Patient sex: F
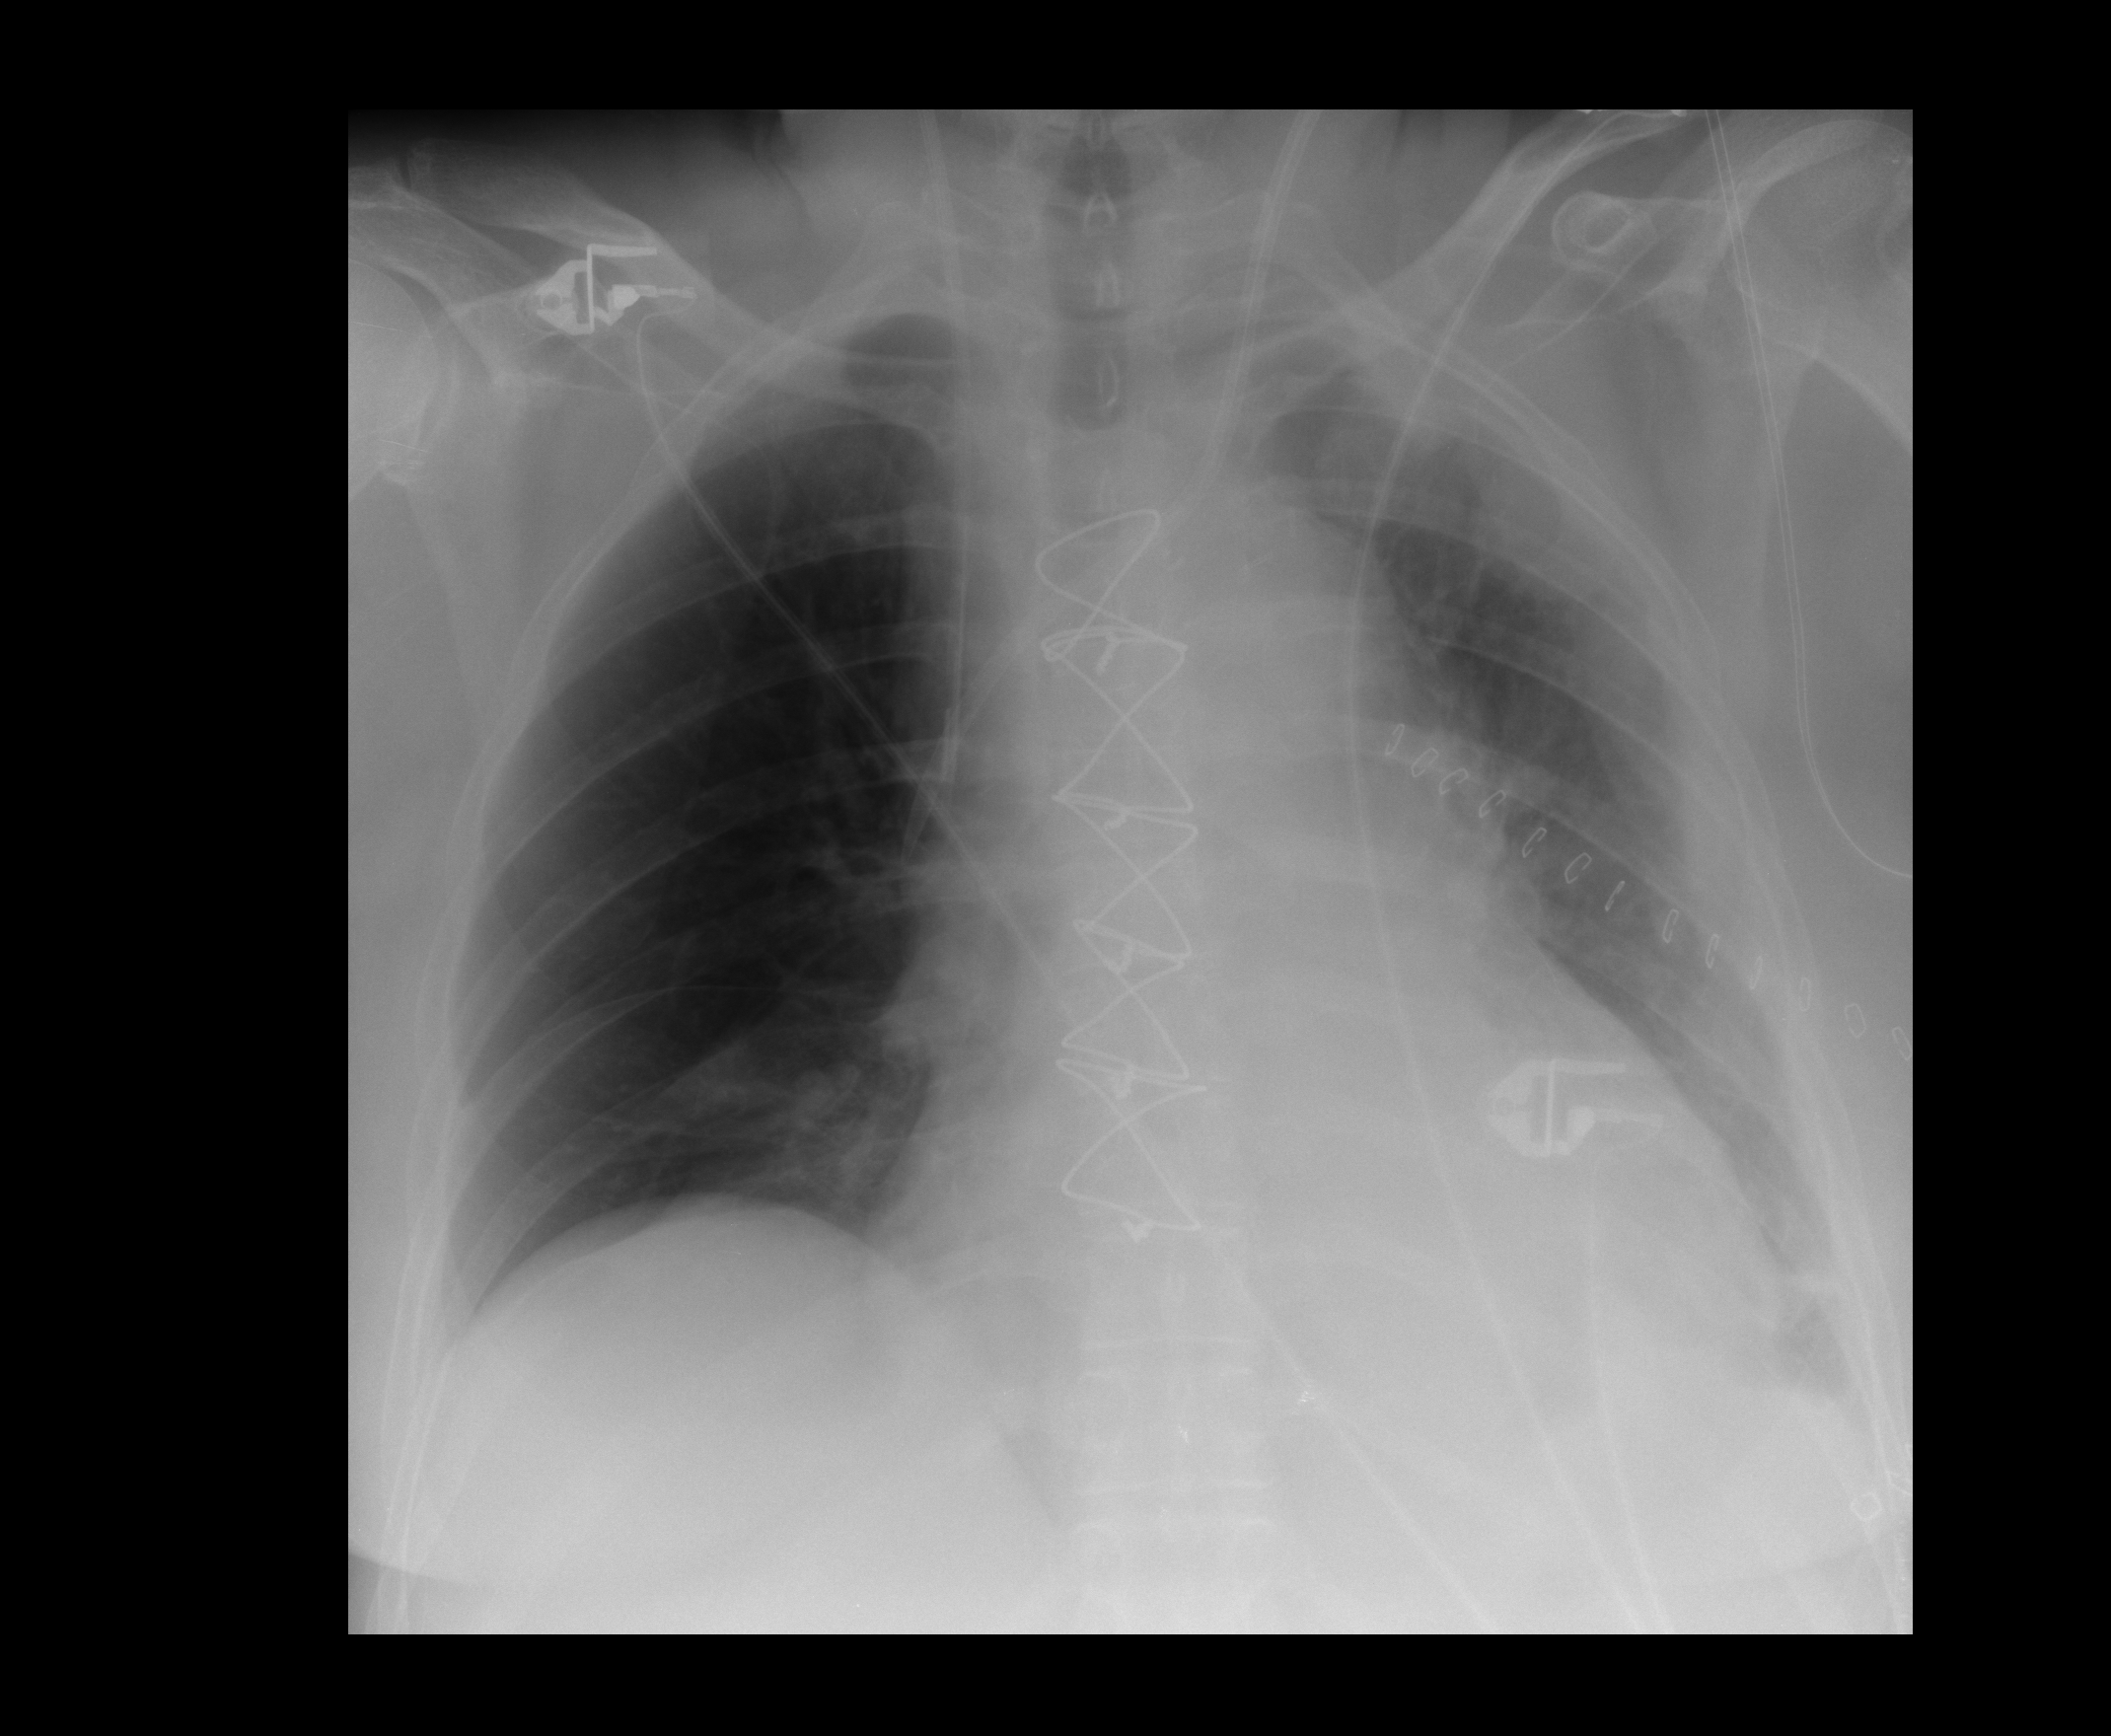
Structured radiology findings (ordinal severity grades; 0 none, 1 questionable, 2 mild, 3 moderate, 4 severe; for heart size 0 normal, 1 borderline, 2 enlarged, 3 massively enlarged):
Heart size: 2
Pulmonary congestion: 2
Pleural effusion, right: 1
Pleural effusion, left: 2
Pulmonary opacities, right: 0
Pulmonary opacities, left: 2
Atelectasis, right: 1
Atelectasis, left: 2